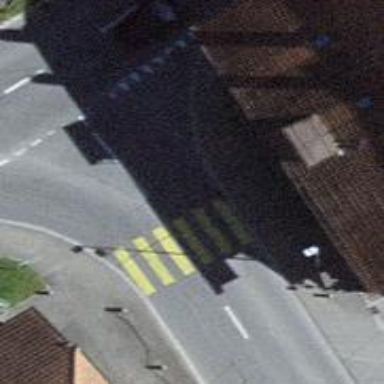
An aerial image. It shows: Zebra crossing on the road.